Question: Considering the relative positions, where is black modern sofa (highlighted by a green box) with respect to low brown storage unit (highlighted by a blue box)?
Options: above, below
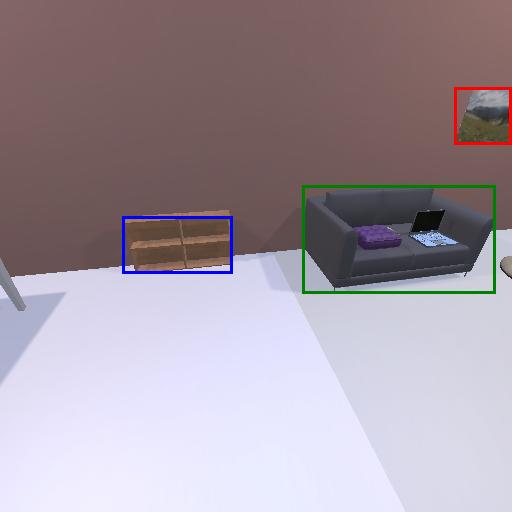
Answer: above